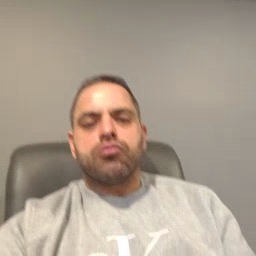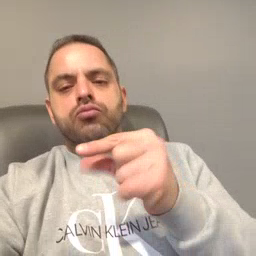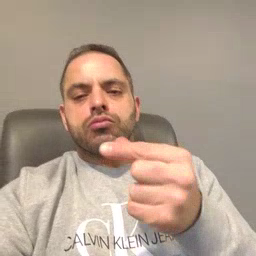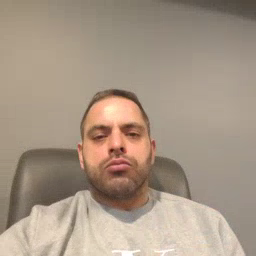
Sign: green